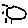
Label: sun